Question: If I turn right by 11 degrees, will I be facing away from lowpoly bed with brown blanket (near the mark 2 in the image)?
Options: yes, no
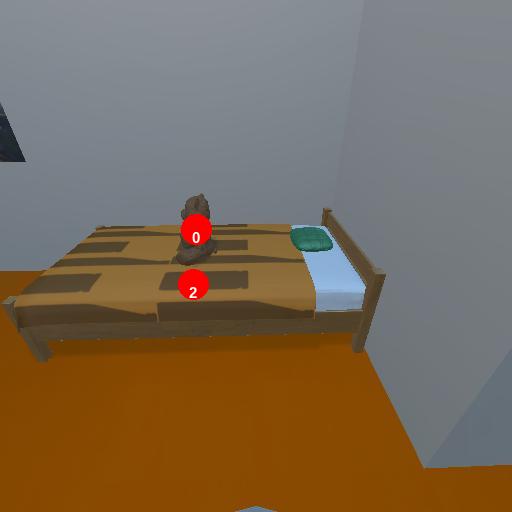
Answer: yes